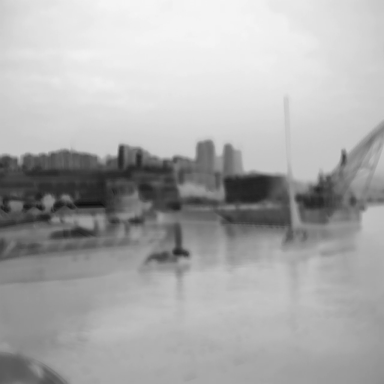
There is a canoe in the infrared image.